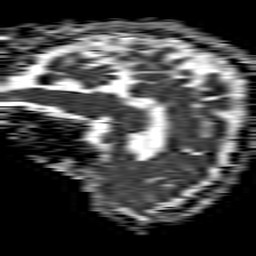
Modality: ADC
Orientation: sagittal
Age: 61
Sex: male
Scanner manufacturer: philips
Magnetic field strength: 1.5 T
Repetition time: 4.6 s
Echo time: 0.08631 s